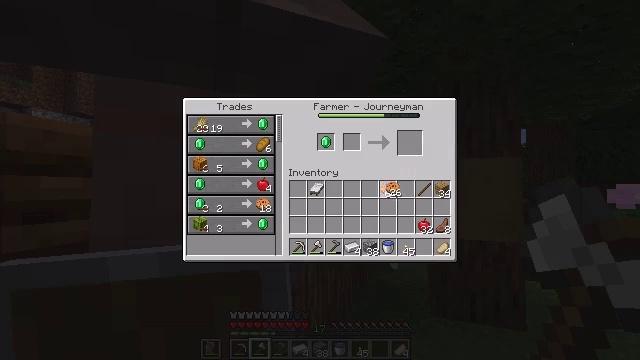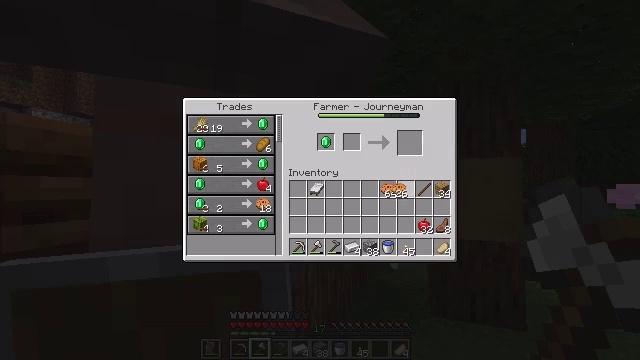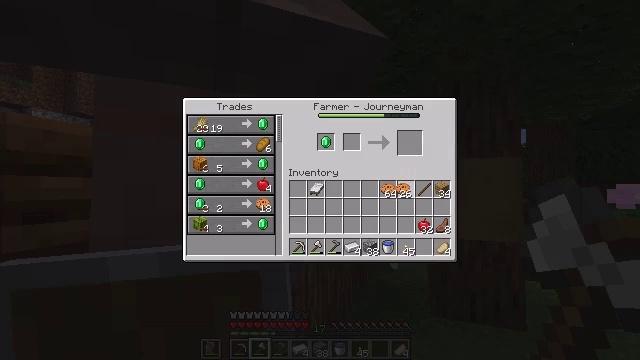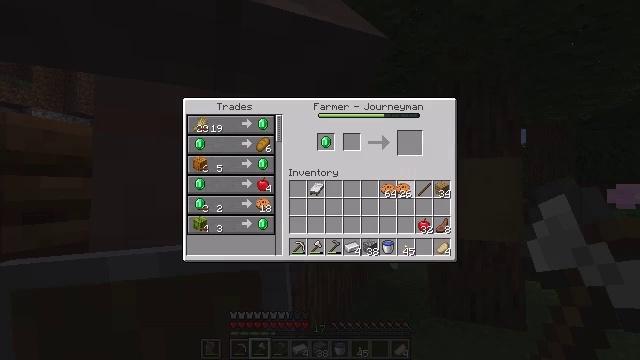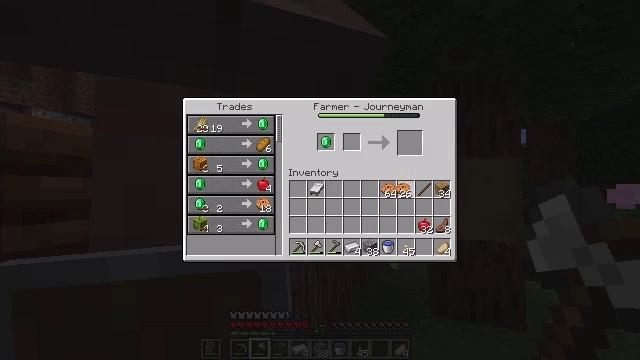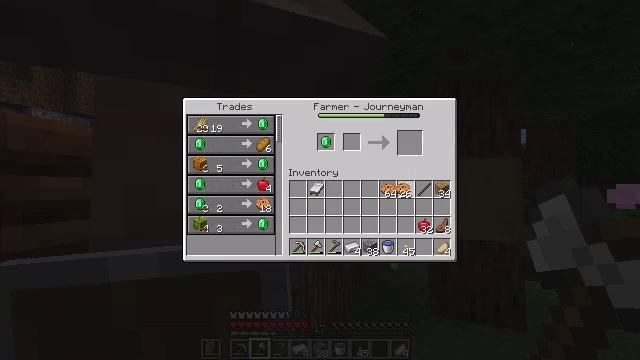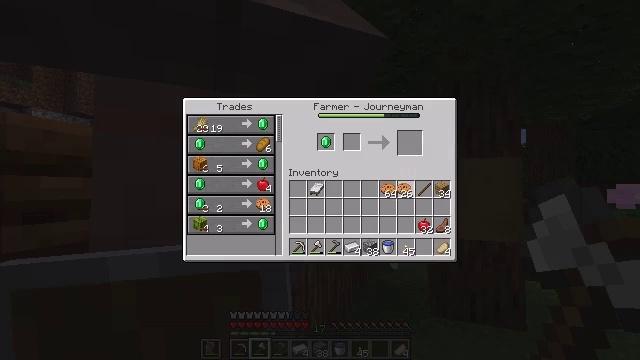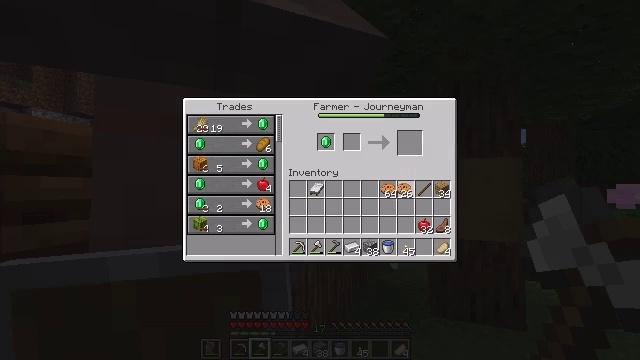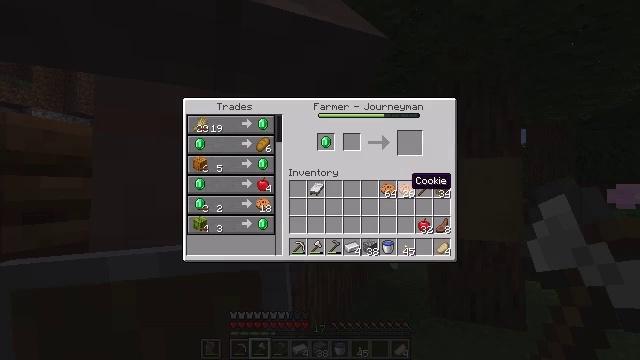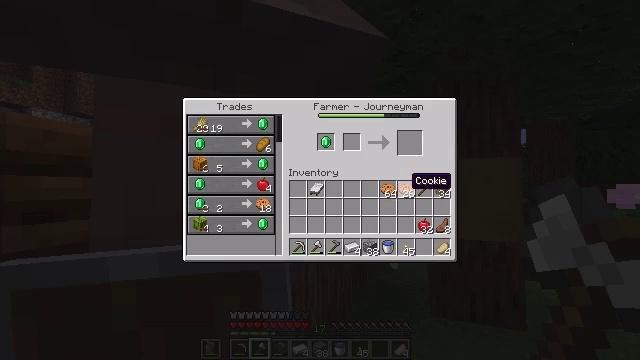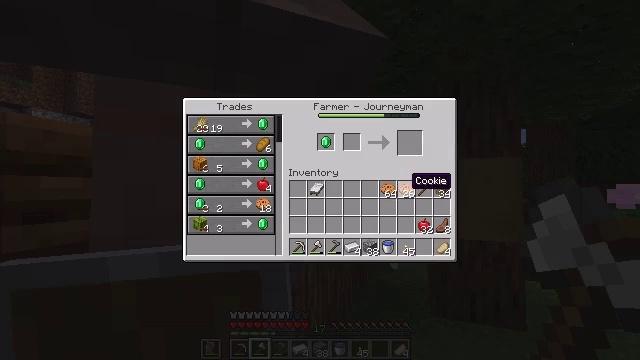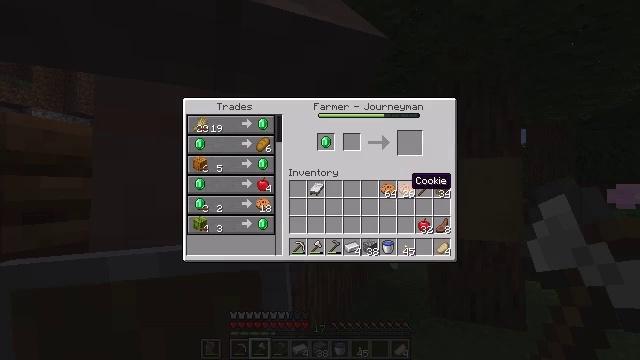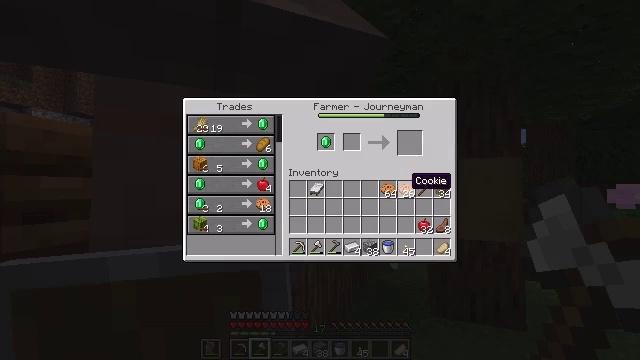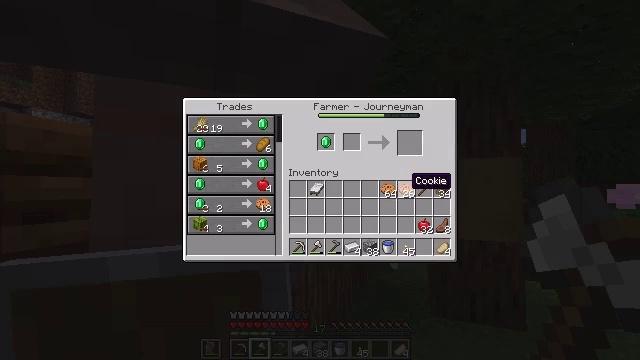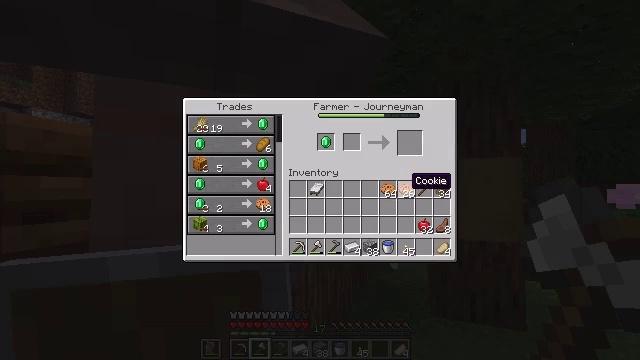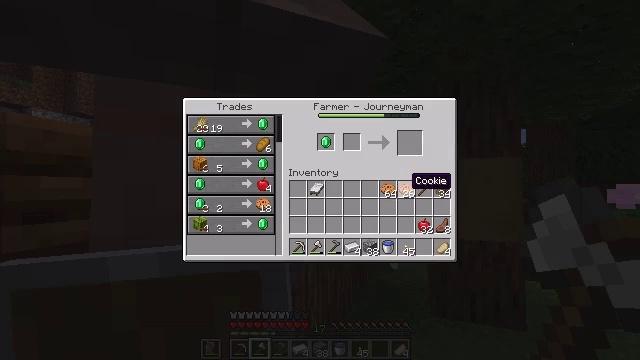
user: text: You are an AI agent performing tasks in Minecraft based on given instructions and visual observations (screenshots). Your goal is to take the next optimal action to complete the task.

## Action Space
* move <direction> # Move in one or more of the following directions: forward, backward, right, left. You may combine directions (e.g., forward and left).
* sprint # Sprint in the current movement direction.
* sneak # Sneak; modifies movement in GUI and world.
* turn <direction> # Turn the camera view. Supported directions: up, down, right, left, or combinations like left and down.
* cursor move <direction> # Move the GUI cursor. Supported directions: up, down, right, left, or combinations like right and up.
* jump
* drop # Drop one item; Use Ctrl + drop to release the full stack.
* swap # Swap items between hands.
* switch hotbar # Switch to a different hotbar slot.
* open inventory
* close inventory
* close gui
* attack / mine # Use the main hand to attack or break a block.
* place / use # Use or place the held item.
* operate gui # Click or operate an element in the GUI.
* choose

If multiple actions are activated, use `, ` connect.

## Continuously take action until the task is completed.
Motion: motion action
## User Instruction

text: Open a crafting table to craft an apple.
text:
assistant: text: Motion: no_op
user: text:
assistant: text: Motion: no_op
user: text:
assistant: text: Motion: no_op
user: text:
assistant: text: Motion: no_op
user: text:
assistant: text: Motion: no_op
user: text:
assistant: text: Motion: operate gui
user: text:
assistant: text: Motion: operate gui
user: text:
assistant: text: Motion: operate gui
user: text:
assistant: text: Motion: no_op
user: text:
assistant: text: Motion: no_op
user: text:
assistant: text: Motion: no_op
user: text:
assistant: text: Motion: no_op
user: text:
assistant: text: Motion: no_op
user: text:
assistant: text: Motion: no_op
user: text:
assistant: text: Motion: no_op
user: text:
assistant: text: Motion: no_op
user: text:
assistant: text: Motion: no_op
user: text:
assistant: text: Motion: no_op
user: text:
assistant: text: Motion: no_op
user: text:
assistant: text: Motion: close gui
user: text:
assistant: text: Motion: turn left
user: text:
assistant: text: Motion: turn left and up
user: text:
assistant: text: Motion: turn left
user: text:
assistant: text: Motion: turn left and down
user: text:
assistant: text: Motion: turn left and down
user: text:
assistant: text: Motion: no_op
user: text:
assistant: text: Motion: no_op
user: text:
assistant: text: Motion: no_op
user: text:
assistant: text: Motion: no_op
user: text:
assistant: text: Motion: no_op